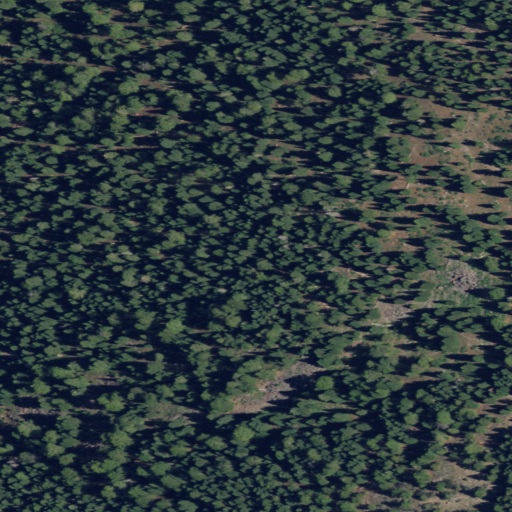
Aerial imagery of ridge(s) in Oregon named Turpin Ridge containing evergreen forest and shrub